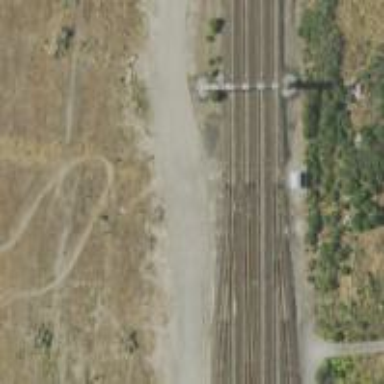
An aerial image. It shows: Railway track.